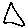
Label: triangle